Question: I am using GoogleSheets HTMLService. I am calling google.script.run from my Html page's script. But it is always going to FailureHandler. What is wrong in it? Please see the code below. When I run it, it always shows the alert Failed. Also, the logger does not show any error. It is also not showing the console log "Inside Hello" in the hello() function. Do we also need to do some browser settings (I am using chrome - javascript allowed).
[UPDATED]
After replacing Logger.log with console.log, I am seeing it as Transport Error.

'''
modeDialog.gs
function openDialog() {
var html = HtmlService.createHtmlOutputFromFile("test");
html.setWidth(90).setHeight(1);
var ui = SpreadsheetApp.getUi().showModalDialog(html, "Opening ..." );
}
function hello() {
console.log("Inside Hello");
return "hello";
}
test.html
<!DOCTYPE html>
<html>
<head>
<base target="_top">
<script>
function onSuccess(str) {
window.alert("executed");
}
function onFailure(error) {
window.alert("failed");
Logger.log(error);
}
google.script.run.withSuccessHandler(onSuccess).withFailureHandler(onFailure).hello();
</script>
</head>
<body>
<div id="failureContent"></div>
Hello world
</body>
</html>
'''
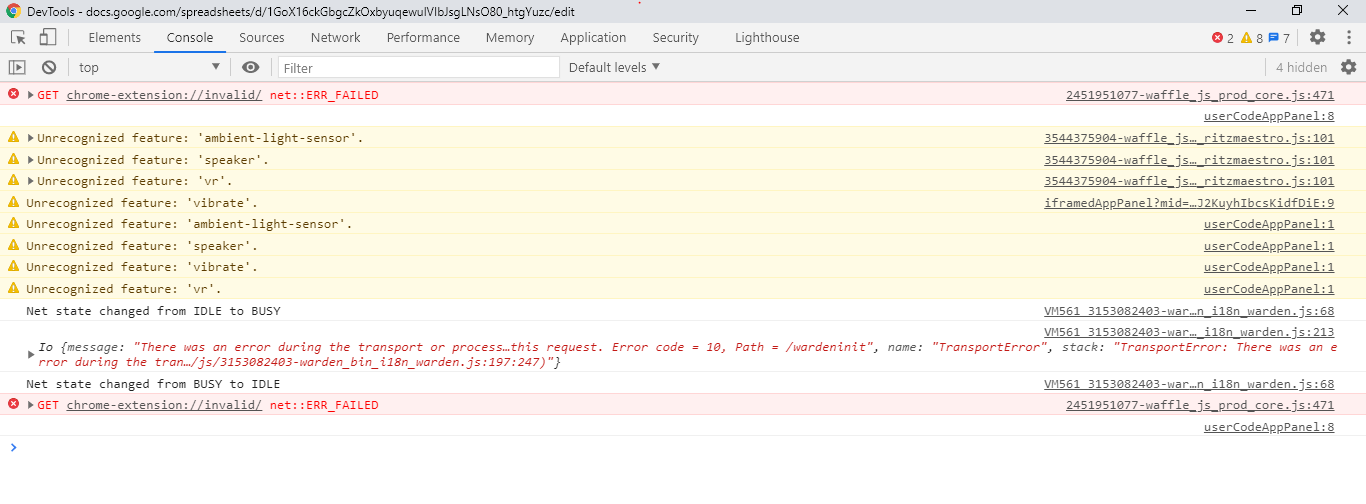
Answer: As I mentioned that it was working earlier in Chrome and is currently working in FireFox, I tested it again after changing my chrome settings to default by going to Chrome > Settings > Advanced > Reset and clean up > Restore settings to their original defaults.
It is working fine after that. So setting this as the answer.